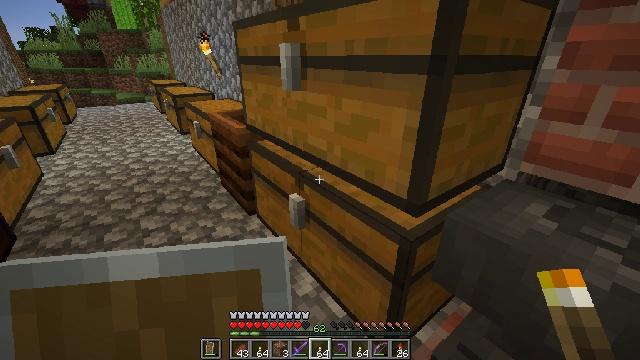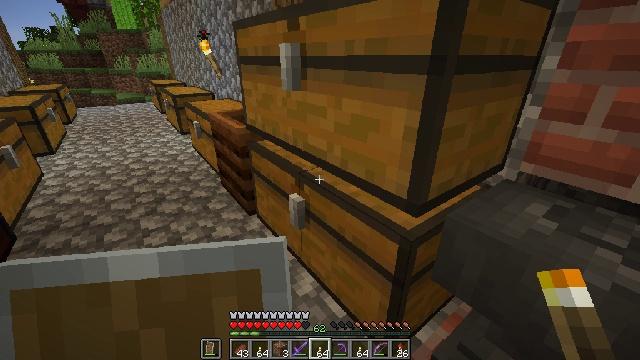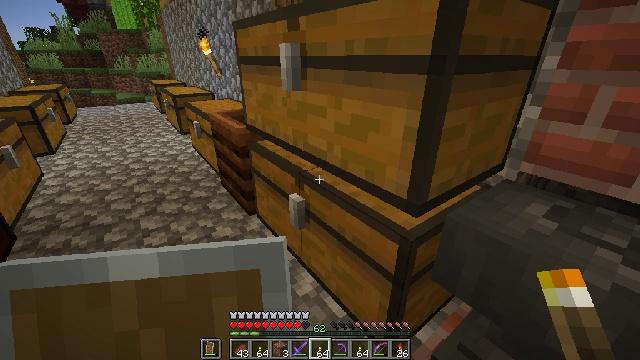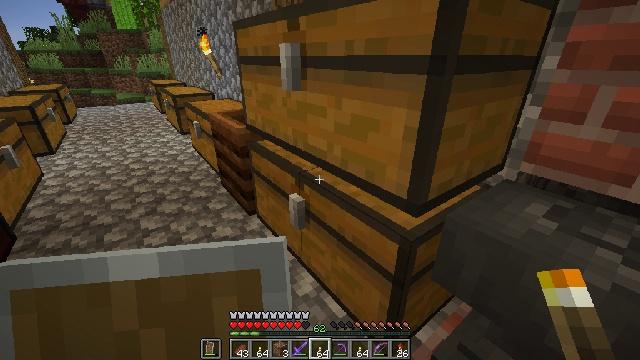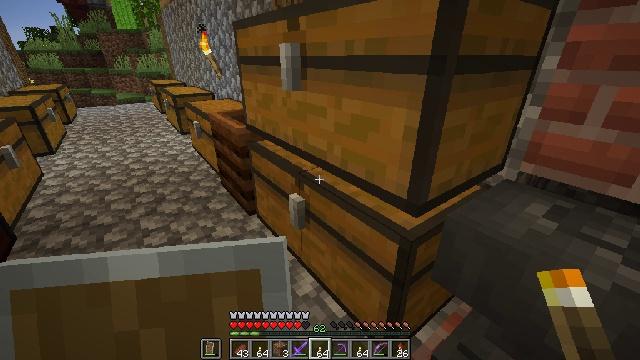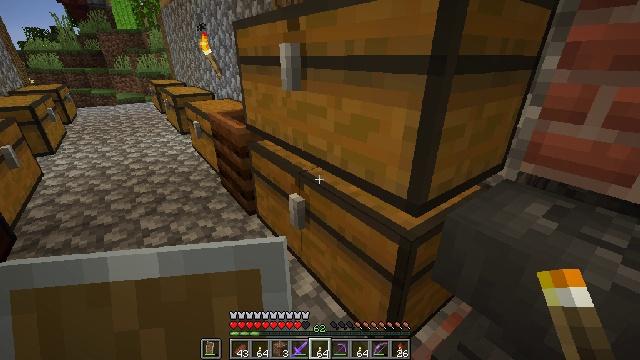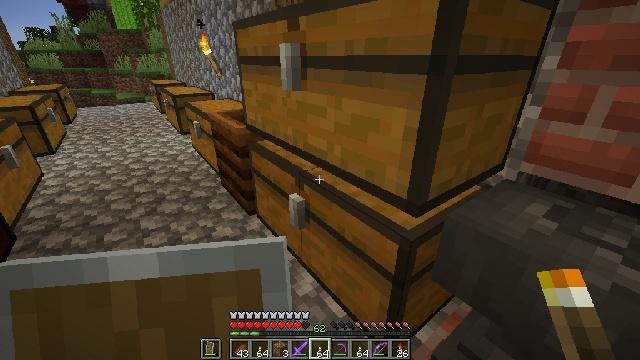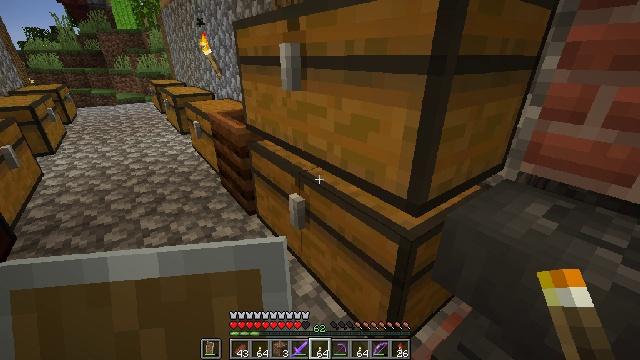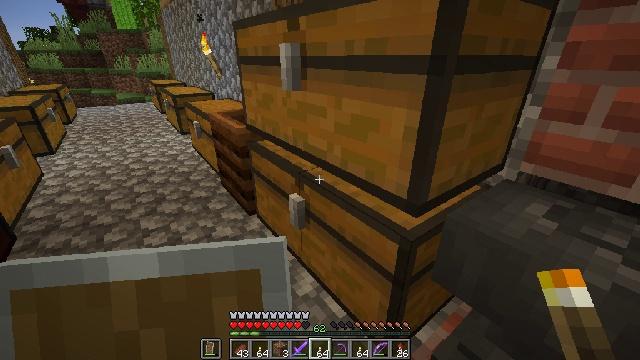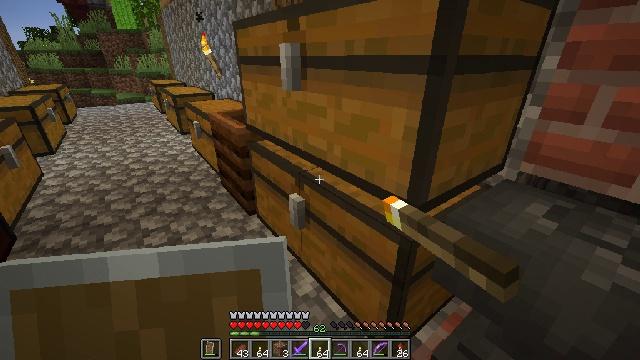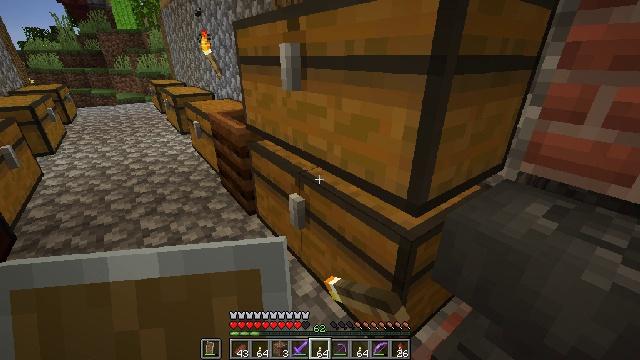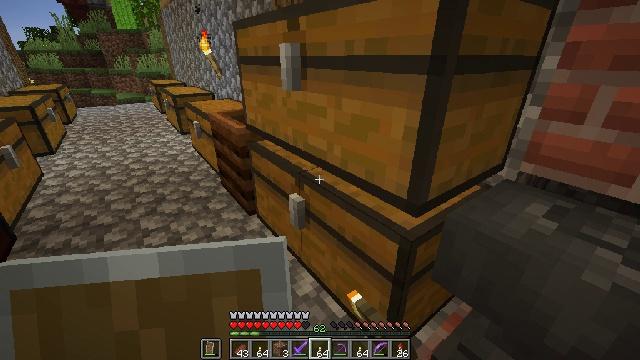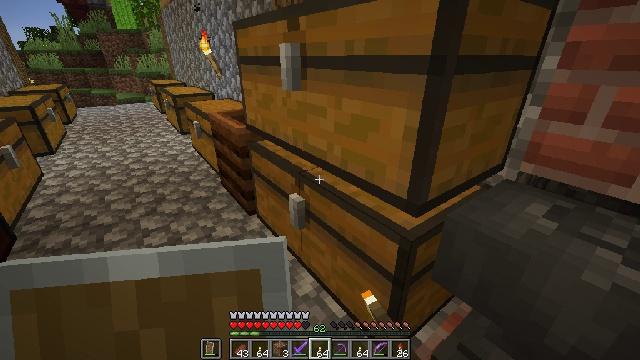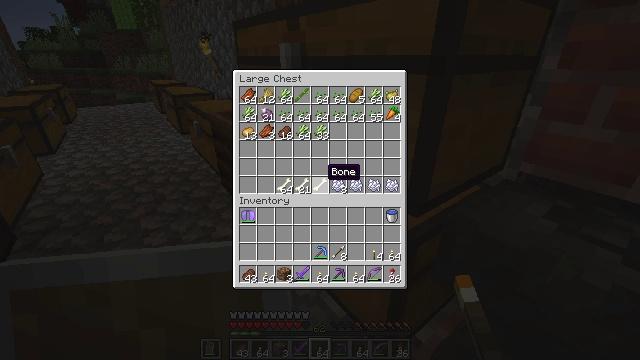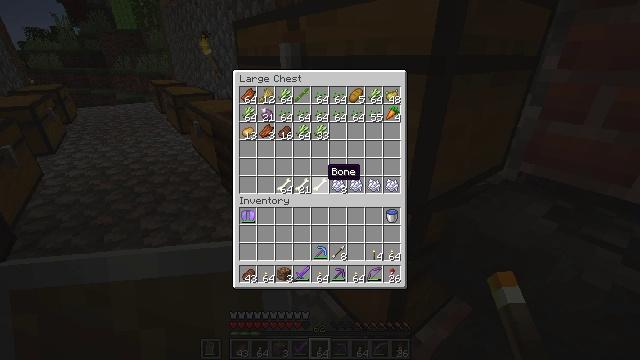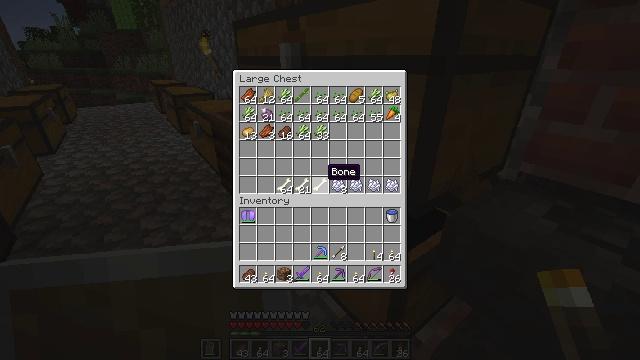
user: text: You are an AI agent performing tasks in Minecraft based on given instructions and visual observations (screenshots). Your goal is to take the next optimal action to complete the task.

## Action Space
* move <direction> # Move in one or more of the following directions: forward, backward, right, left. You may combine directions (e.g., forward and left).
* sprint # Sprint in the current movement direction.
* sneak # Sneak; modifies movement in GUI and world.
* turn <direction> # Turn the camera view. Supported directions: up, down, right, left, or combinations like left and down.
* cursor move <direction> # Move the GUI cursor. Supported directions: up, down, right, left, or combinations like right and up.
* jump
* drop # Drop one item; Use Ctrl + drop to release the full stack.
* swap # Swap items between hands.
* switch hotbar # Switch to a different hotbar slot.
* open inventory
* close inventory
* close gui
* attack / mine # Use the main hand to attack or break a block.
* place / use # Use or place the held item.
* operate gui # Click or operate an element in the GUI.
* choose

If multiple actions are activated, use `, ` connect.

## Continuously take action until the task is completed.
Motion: motion action
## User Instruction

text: Use a pickaxe to gather the ender chest.
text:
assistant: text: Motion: no_op
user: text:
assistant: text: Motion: no_op
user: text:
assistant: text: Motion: no_op
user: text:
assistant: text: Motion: no_op
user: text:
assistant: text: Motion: no_op
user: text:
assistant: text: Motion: no_op
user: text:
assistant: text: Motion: no_op
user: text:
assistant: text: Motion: use / place
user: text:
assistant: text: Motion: use / place
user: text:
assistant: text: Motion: use / place
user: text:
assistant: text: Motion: no_op
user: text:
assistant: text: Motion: no_op
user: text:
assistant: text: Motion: no_op
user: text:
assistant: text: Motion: no_op
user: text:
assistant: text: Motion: no_op
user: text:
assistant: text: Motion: no_op
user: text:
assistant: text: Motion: no_op
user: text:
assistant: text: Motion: no_op
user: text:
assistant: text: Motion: no_op
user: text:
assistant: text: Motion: no_op
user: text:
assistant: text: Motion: no_op
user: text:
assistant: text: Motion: no_op
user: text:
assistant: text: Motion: no_op
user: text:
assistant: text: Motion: no_op
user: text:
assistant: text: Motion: no_op
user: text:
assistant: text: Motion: no_op
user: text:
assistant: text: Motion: no_op
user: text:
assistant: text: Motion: no_op
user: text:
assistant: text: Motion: no_op
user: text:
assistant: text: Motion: no_op